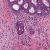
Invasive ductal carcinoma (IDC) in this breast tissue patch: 0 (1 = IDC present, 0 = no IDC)